Question: I am trying to insert text into a new window that opens on a user's button click. However, when I try this, the textbox that I want to open in the opens up in the . See image below:

I have done my research and one answer I have come across is that I am sharing the 'Tk' widget too many times.
Here is my code
'''
from tkinter import *
import tkinter as tk
root = tk.Tk()
text = Text(root, height=4, width=100)
text.pack()
text.insert(END, "The family car starting price is PS24060 including VAT and
CO2 taxes")
text.insert(END, "
The sports car starting price is PS30115 including VAT
and CO2 taxes")
text.insert(END, "
The suv car starting price is PS36100 including VAT and
CO2 taxes")
def family_create_window():
window = tk.Toplevel(root)
window.title("family Exterior colour")
text = Text(root, height=4, width=100)
text.pack()
text.insert(END, "Hello")
def newwindow():
window = tk.Toplevel(root)
window.title("New window")
greyex = PhotoImage(file="vwfamilygrey.png")
greyexlabel = Button(window, image=greyex)
greyexbutton = Button(window, image=greyex, command=newwindow)
greyexbutton.pack()
window.mainloop()
familycar = PhotoImage(file = "VW family car.png")
familylabel = Button(root, image=familycar)
familybutton = Button(root, image=familycar, command=family_create_window)
familybutton.pack()
root.mainloop()
'''
As soon as the user clicks on the image of the family car, what I want to happen is for a new window with images to open with the text 'hello' at the top of the window.
The 'greyex' is the exterior colour for additional help.
Any help appreciated. Thanks
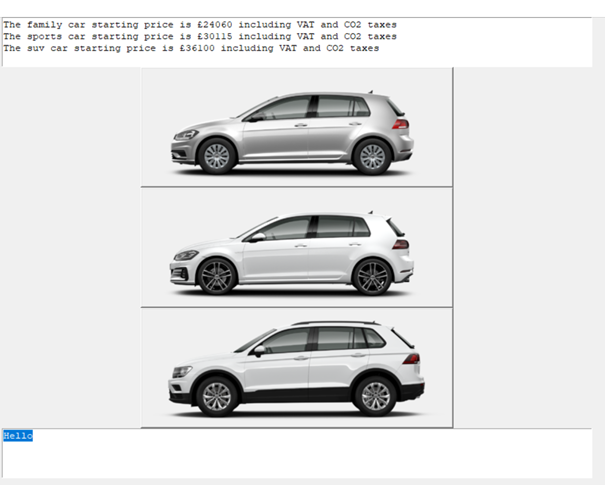
Answer: Switch the of the 'Text' widget which says "hello" from 'root' to 'window'. This will make the Text widget appear on the new Window instead of the main window.
Example:
'''
def family_create_window():
window = tk.Toplevel(root)
window.title("family Exterior colour")
text = Text(window, height=4, width=100) # Switch root to window
text.pack()
text.insert(END, "Hello")
'''
Hope I helped